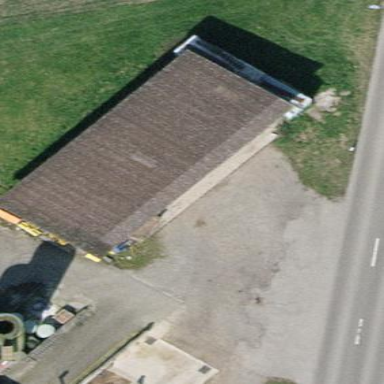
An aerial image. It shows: View of roof of building.